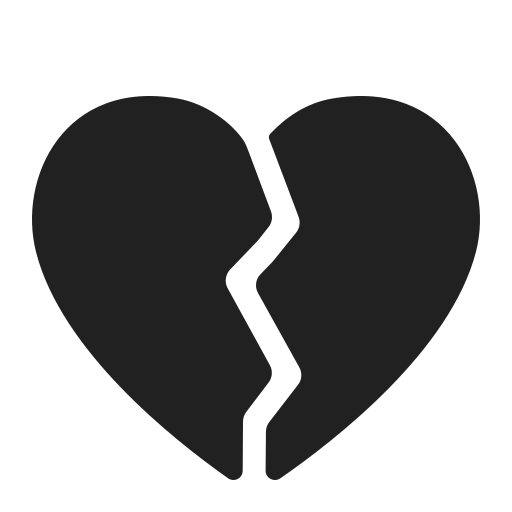
broken heart high contrast